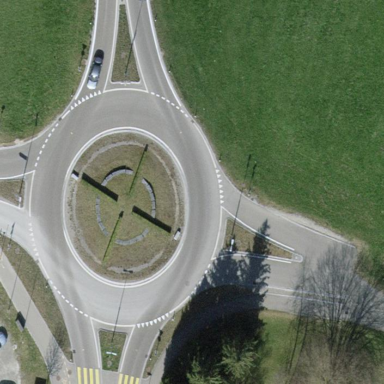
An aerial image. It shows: Secondary road with asphalt surface leading to roundabout. There is separate sidewalk for pedestrians.